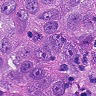
Metastatic tissue present: yes